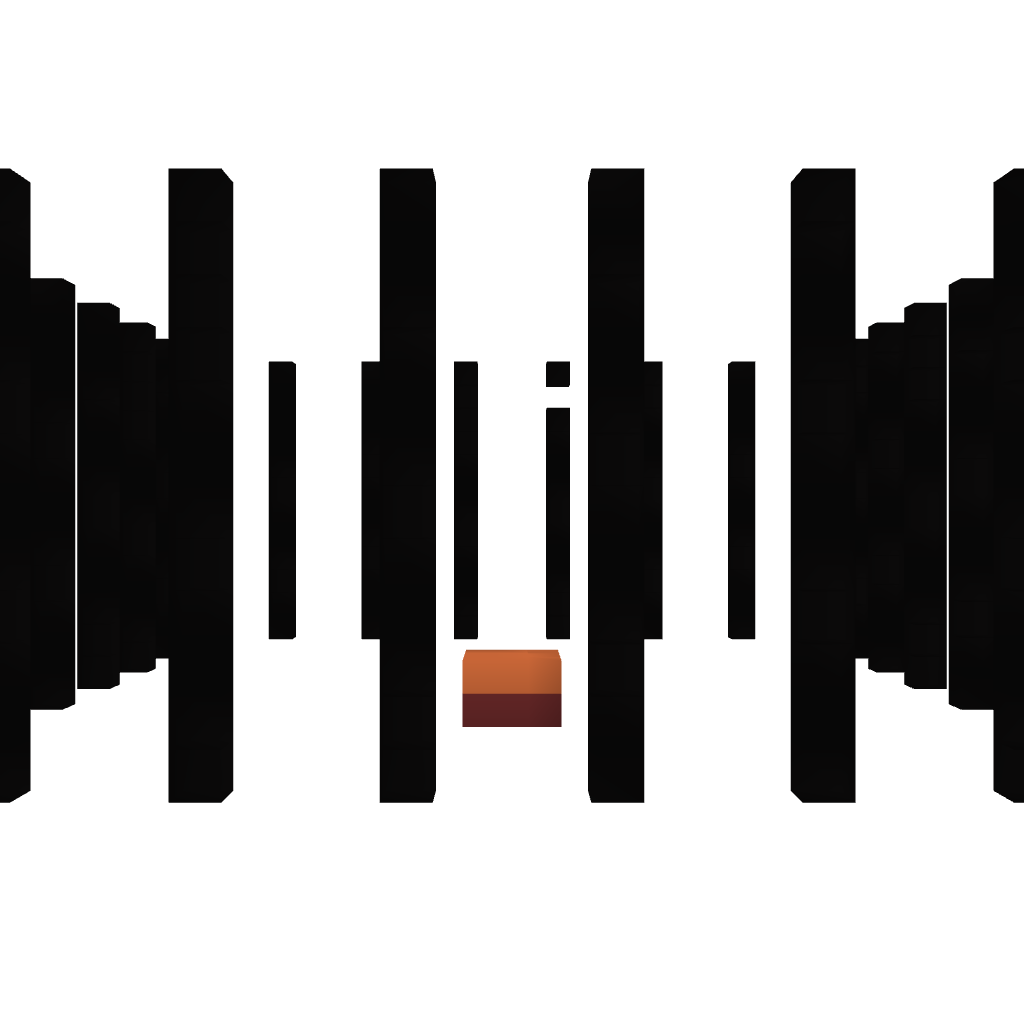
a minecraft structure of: Greek Temple